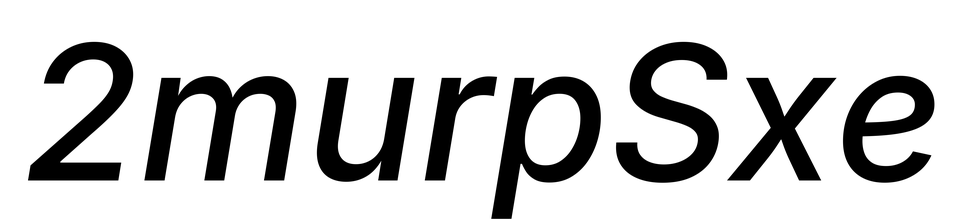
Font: Inter-Italic_Medium_Italic